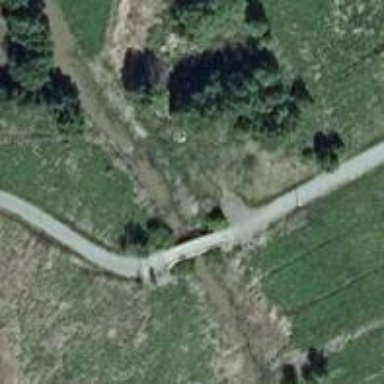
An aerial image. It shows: Bridge for cycleway.